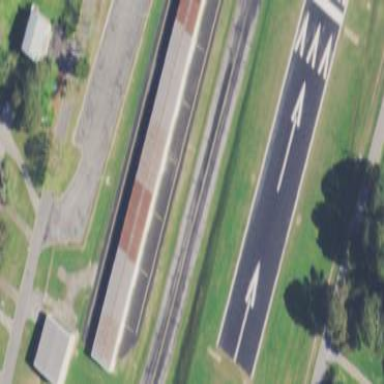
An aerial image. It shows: Hangar building located at airport.